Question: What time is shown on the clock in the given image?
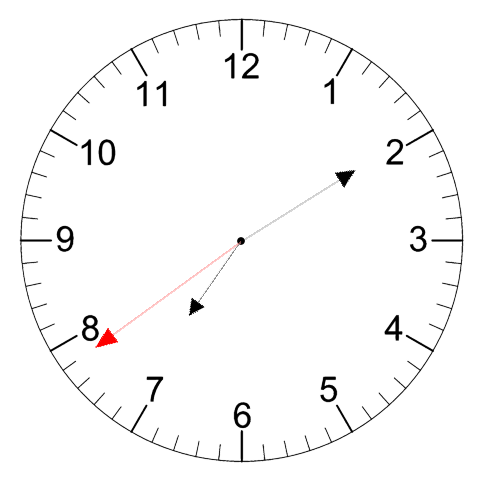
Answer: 07:09:39